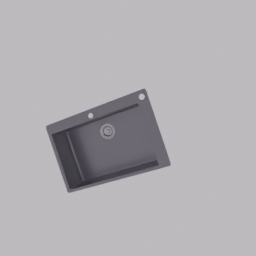
Label: appliances